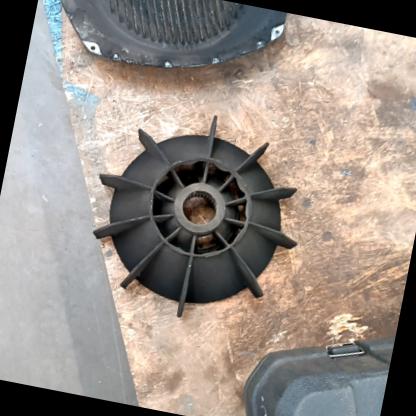
Klasa: inne